Question: I am on developing a numeric game using VB.Net. for that i need to generate the following pattern in a list box:
'''
0
1 0 1
2 1 0 1 2
3 2 1 0 1 2 3
..................
10 9 ... 1 0 1...... 9 10
'''
I had generated the pattern with the following code:
'''
Private Sub Generate_Click(ByVal sender As System.Object, ByVal e As System.EventArgs) Handles Generate.Click
Dim n As Integer = CInt(TextBox1.Text)
Dim s As String = ""
For i As Integer = 0 To n
s = ""
For j As Integer = i To 1 Step -1
s = s + CStr(j) & " "
Next
For j = 0 To i
s = s + CStr(j) & " "
Next
ListBox1.Items.Add(s)
Next
End Sub
'''
But it will not give the formatted output as required. following is the output of my code:

can anyone help me to format it properly?
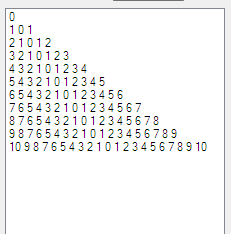
Answer: I think this is much better than my previous one:
'''
Dim n As Integer = CInt(TextBox1.Text)
Dim numbers = Enumerable.Range(-n,n*2+1) _
.Select(Function(x) Math.Abs(x))
Dim results = Enumerable.Range(0,n+1) _
.Select(Function(x) String.Join(" ",numbers.Where(Function(i) i<=x).ToArray()))
Dim maxWidth = results _
.Select(Function(x) x.length).Max + 2
For Each s As String in results.Select(Function(x,i) new string(" ",((maxWidth - x.length - i.ToString().Length) / 2)) + x)
ListBox1.Items.Add(s)
Next
'''